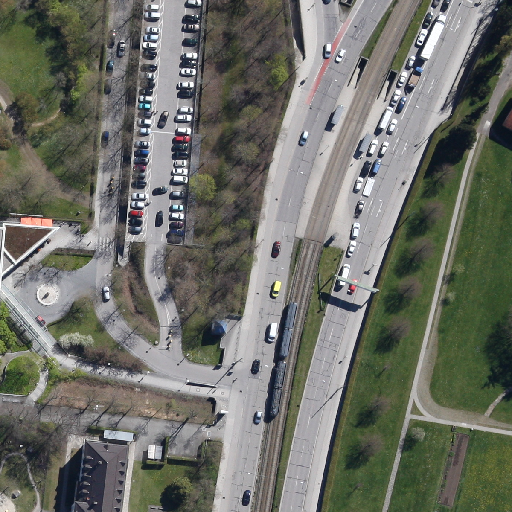
Referring expression: car driving on the road